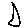
Label: moon